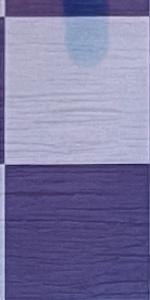
Label: Empty